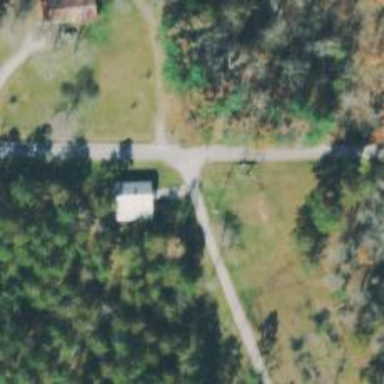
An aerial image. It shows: Driveway leading to service road.